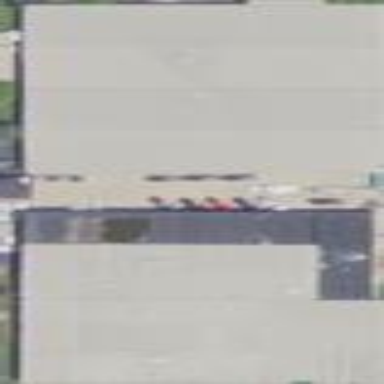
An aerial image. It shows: Warehouse building.